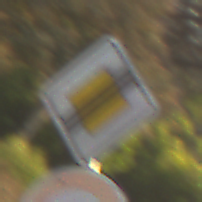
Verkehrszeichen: EndeVorfahrtsstrasse
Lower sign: Geschwindigkeit120
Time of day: SunriseSunset
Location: Outdoor (Nature)
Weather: PartlyCloudy
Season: NotSpecified
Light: Natural